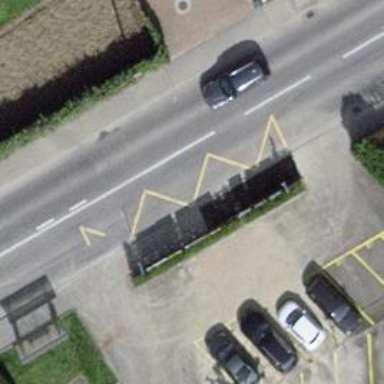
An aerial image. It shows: Bus stop equipped with public transport stop position.